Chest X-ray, AP view. Patient: 61 years old, sex F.
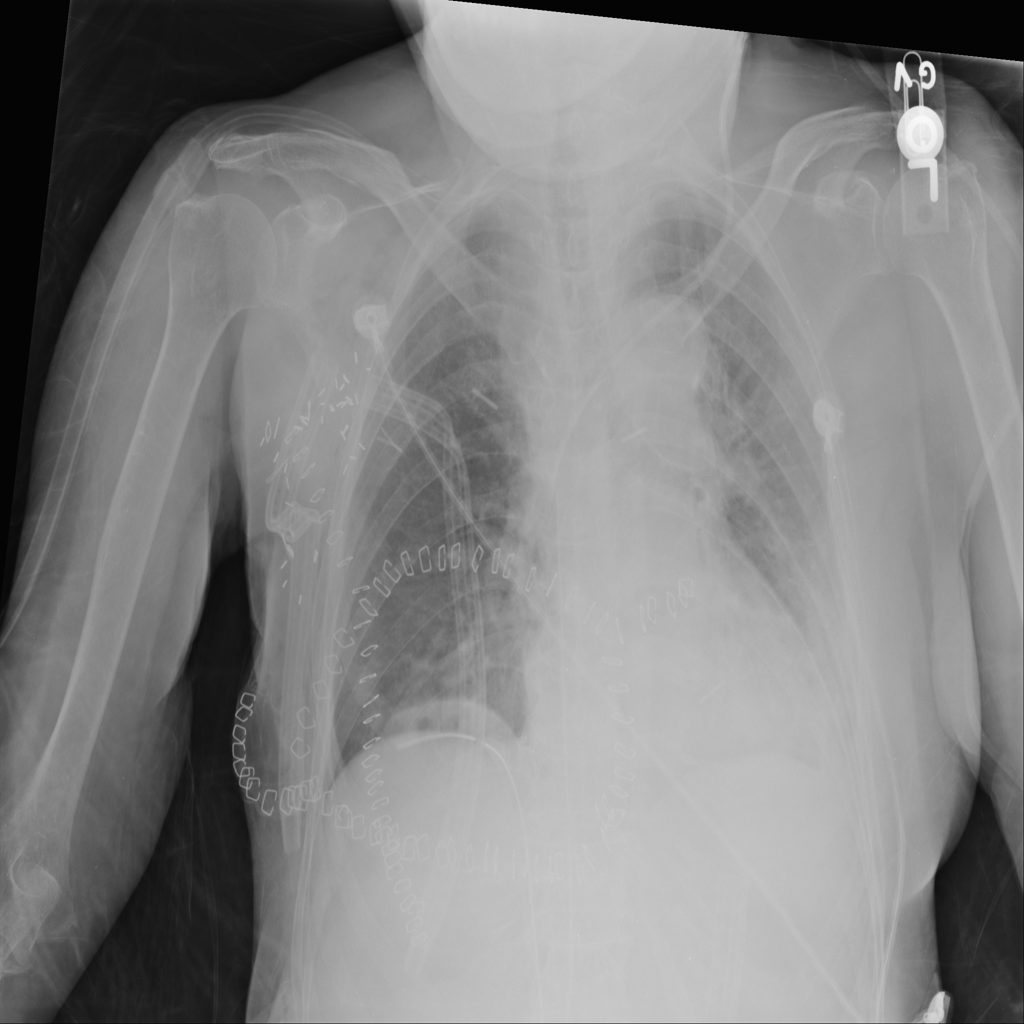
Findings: No Finding